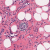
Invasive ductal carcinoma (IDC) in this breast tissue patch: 1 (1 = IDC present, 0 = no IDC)